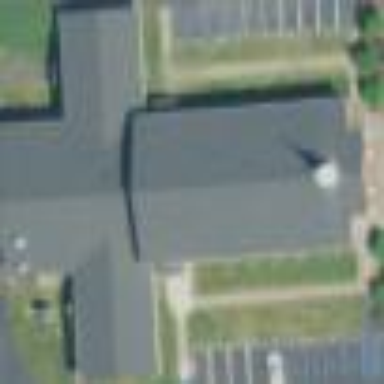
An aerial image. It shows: Church which is place of worship.